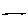
Label: line